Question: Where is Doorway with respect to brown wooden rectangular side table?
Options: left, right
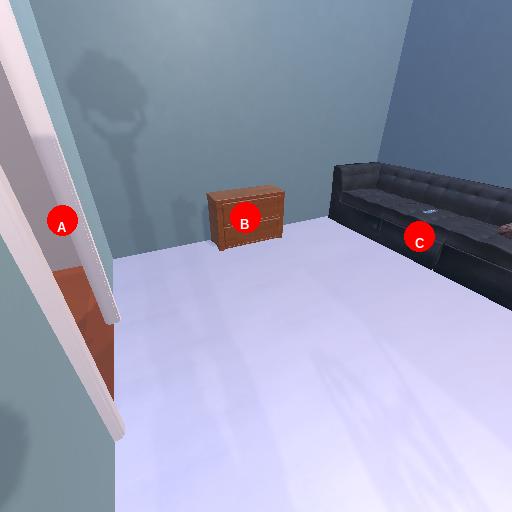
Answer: left